Field crop: maize
Growth stage: 2
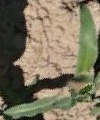
Species: maize